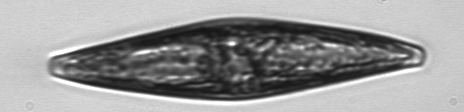
Label: Pleurosigma